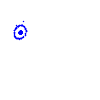
Particle: kaon